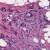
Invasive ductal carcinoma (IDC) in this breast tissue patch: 0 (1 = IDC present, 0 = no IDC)